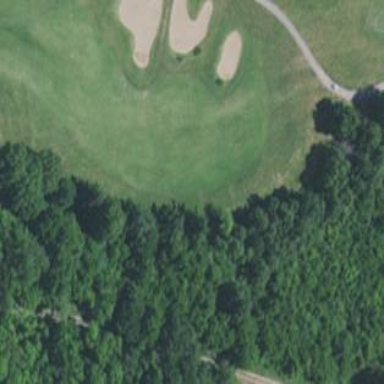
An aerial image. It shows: Grassy area designated as golf fairway.